Question:
How to give different a href all menu
for eg;
1)Data handling
2)Research
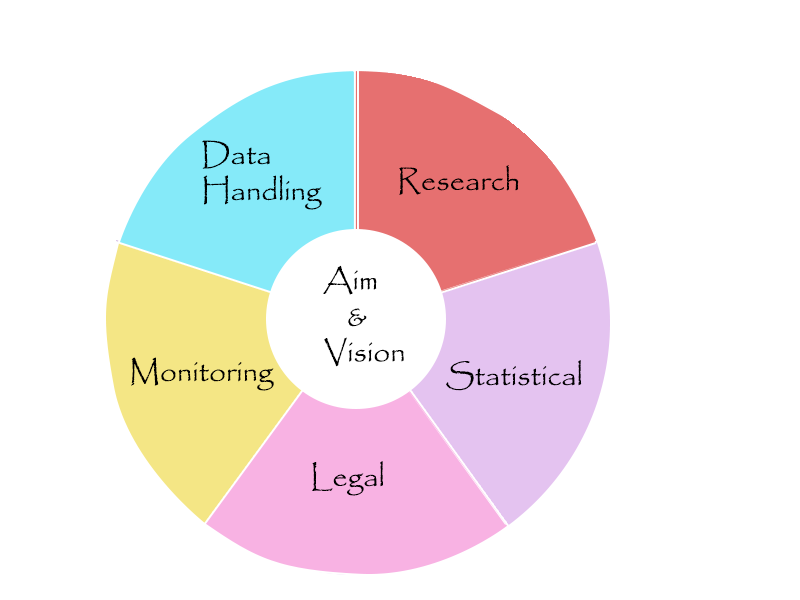
Answer: You can use image mapping. Below links will help you to do this.
<URL>
<URL>